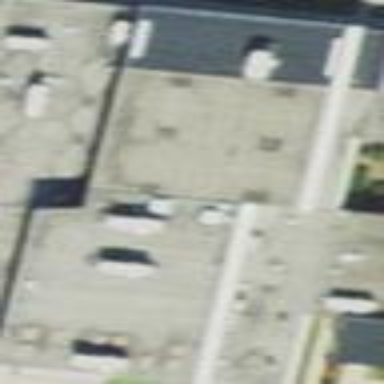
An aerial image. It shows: Part of building is shown in the image.